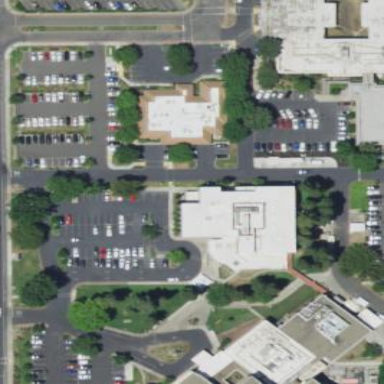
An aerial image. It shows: Healthcare facility identified as hospital.